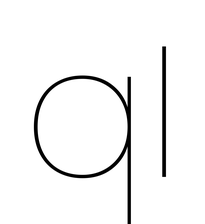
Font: Poppins-Thin